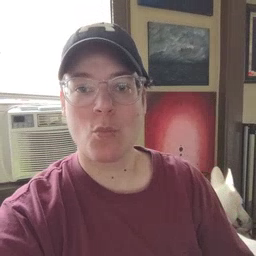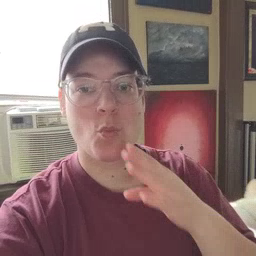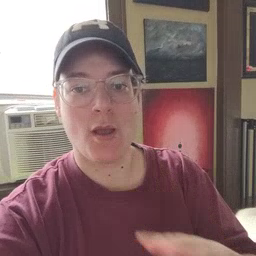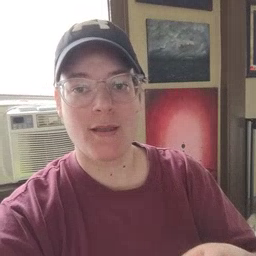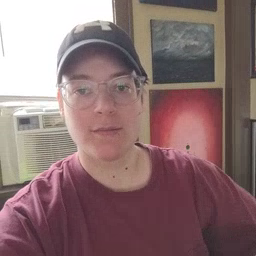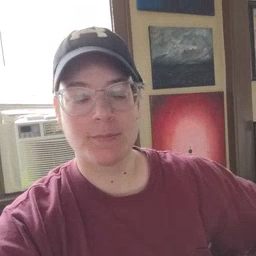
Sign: quiet